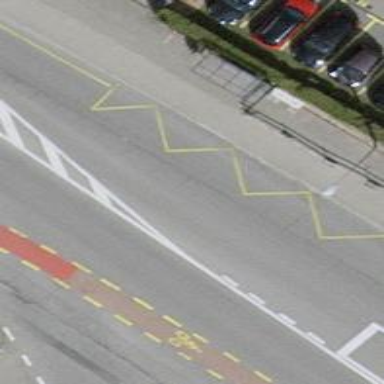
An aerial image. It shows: Bus stop with shelter for public transportation.